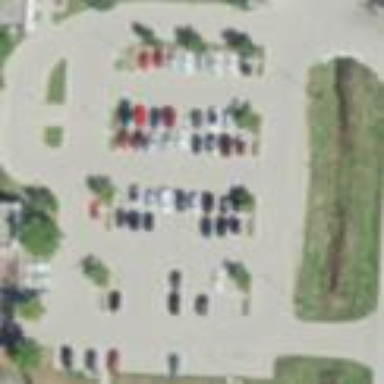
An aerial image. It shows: Parking area with surface.